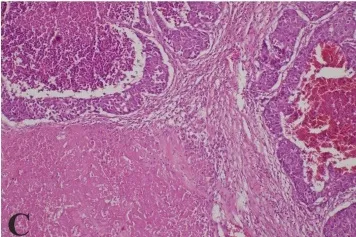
With focal areas of comedonecrosis and extensive areas of coagulative necrosis and hemorragia.
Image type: pathology (h&e)